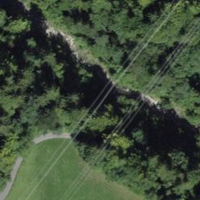
EUNIS habitat code: 44
Species observed at this site:
Geranium pyrenaicum
Pararge aegeria